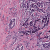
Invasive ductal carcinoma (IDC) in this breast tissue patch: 1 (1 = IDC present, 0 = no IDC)